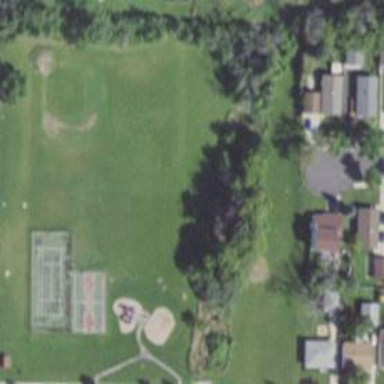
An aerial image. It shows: Baseball pitch for leisure land.